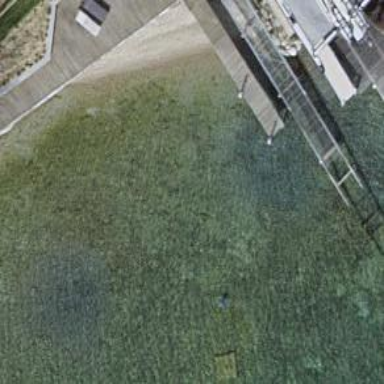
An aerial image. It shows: Man-made pier.